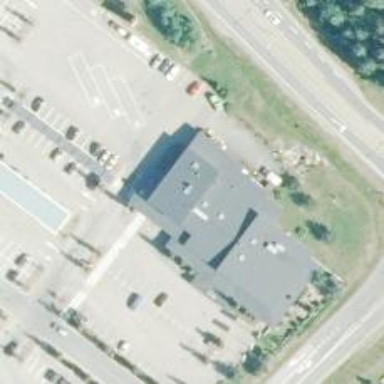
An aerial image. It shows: Convenience shop.